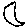
Label: moon